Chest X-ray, PA view. Patient: 51 years old, sex F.
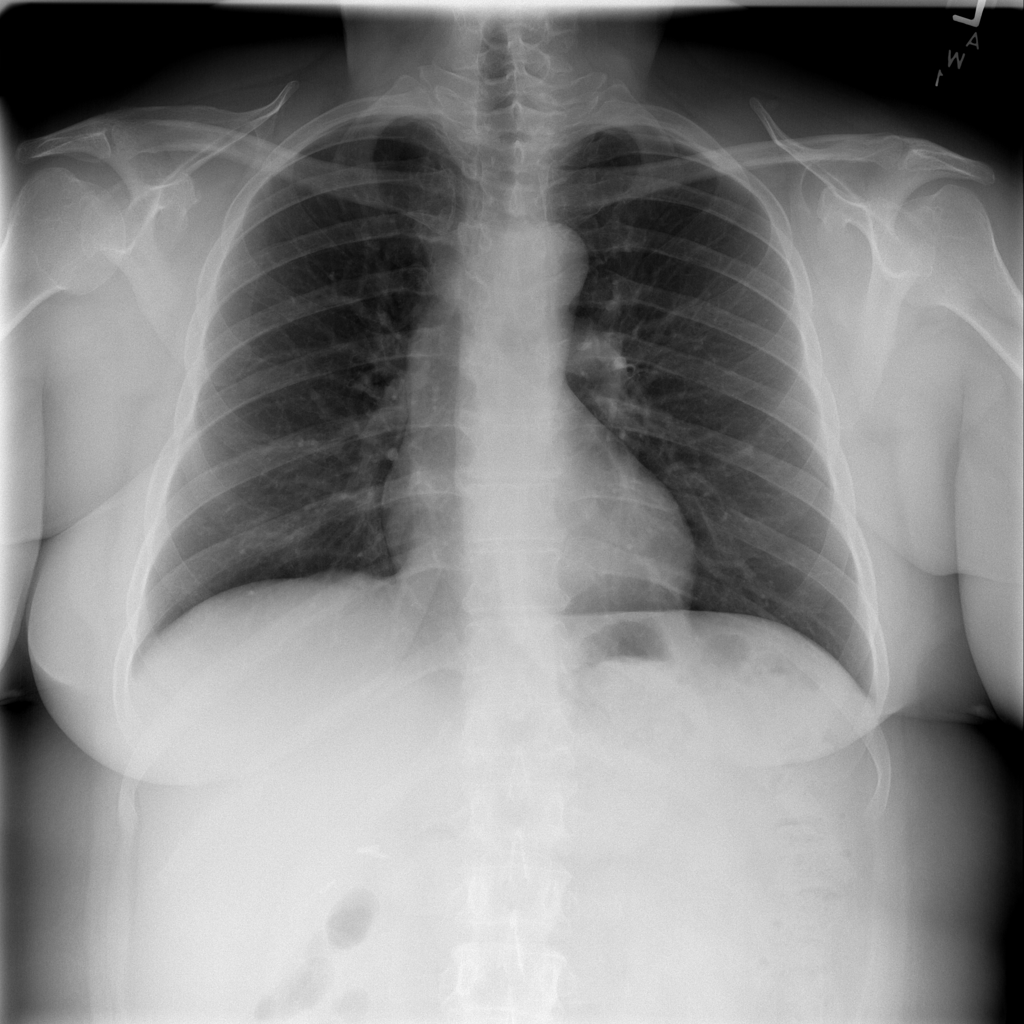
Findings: No Finding